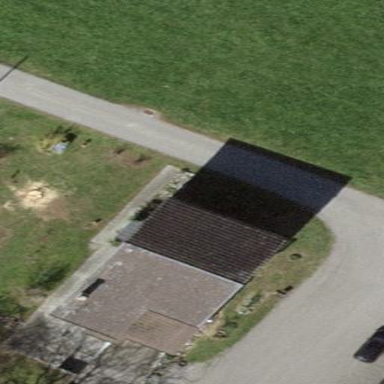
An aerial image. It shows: Farm building.